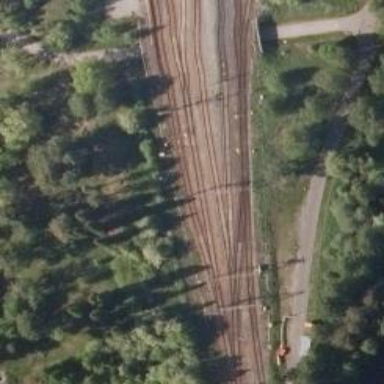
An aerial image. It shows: Railway yard with electrified contact lines.